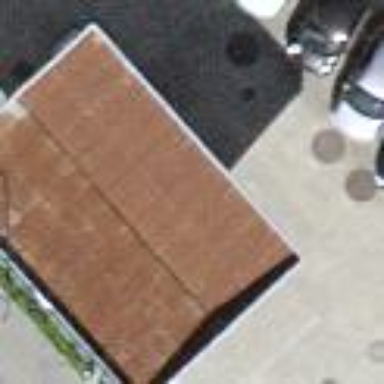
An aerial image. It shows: Fuel station building.